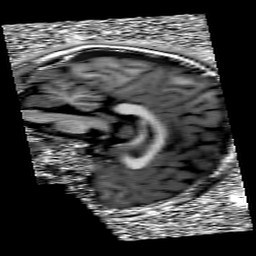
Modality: UNIT1
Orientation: sagittal
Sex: male
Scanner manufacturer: siemens
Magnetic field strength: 3 T
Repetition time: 5 s
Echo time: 0.00355 s